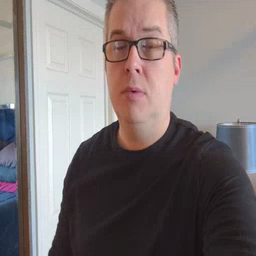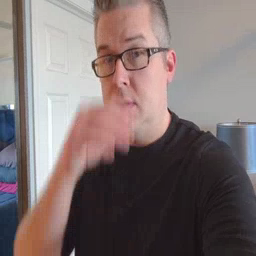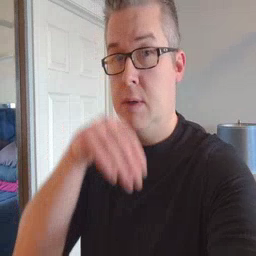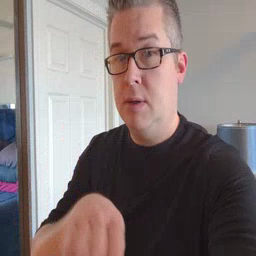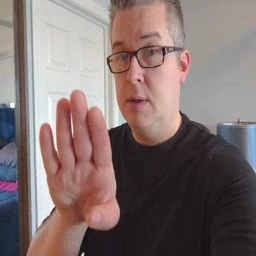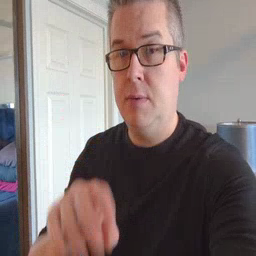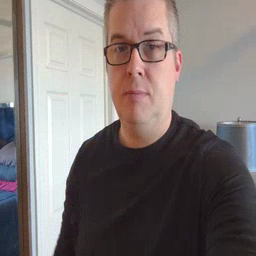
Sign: elephant